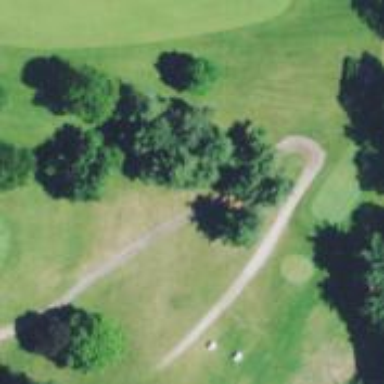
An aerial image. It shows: Path for both roads and golfers.